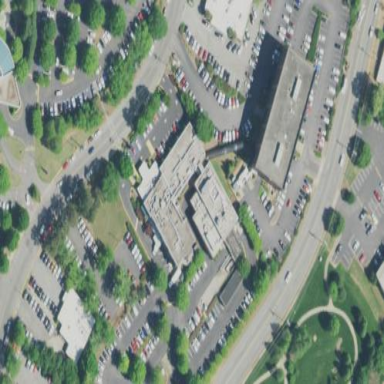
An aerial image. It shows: Hospital building.